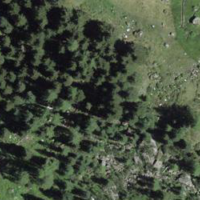
EUNIS habitat code: 43
Species observed at this site:
Empetrum nigrum